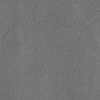
Label: not_dusty